Question: Do you know why I'm getting this exception ?
'''
String url = "corbaloc:iiop:localhost:2809";
String initial = "com.ibm.websphere.naming.WsnInitialContextFactory";
String jndi = "ejblocal:my/ejb/PeriodoBO";
Hashtable<String, String> pdEnv = new Hashtable<String, String>();
pdEnv.put("java.naming.provider.url", url);
pdEnv.put("java.naming.factory.initial", initial);
Context initialContext = new InitialContext(pdEnv);
try{
Object ejbHome = initialContext.lookup(jndi); // <-- here
Object obj = PortableRemoteObject.narrow(ejbHome, PeriodoBO.class);
}catch(NamingException e){
System.err.println(e.toString());
}
'''
I'm sure that the JNDI is ok, I was struggling to get it (<URL>.
Could you help me please?
This is my run configuration :

UPDATE, I have just got the stack trace, I'm analyzing it :
'''
WSCL0910I: Initializing component: com.ibm.ws.websvcs.component.WASAxis2ClientImpl
WSCL0911I: Component initialized successfully.
WSCL0910I: Initializing component: com.ibm.ejs.jms.JMSClientRegistration
WSCL0911I: Component initialized successfully.
WSCL0901I: Component initialization completed successfully.
WSCL0035I: Initialization of the Java EE Application Client Environment has completed.
WSCL0014I: Invoking the Application Client class xxxxx.tests.AllTests
.[02/06/14 17:21:45:963 COT] <PHONE> W UOW=1-46884688-<PHONE>:dmflores source=com.ibm.websphere.naming.genericURLInitialContextFactory org=IBM prod=WebSphere component=Application Server thread=[P=704708:O=0:CT]
NMSV0907E: Could not invoke method "getObjectInstance" on object of type "com.ibm.ws.naming.urlns.genericURLContextFactory".
E.
Time: 0,011
There was 1 error:
1) testCursosLlevados(xxxxx.CursosTest)javax.naming.ConfigurationException: Could not invoke method getObjectInstance on object of type com.ibm.ws.naming.urlns.genericURLContextFactory. [Root exception is java.lang.reflect.InvocationTargetException]
at com.ibm.websphere.naming.genericURLInitialContextFactory.getAndInvokeMethod(genericURLInitialContextFactory.java:480)
at com.ibm.websphere.naming.genericURLContextFactory.getObjectInstance(genericURLContextFactory.java:165)
at javax.naming.spi.NamingManager.getURLContext(Unknown Source)
at javax.naming.InitialContext.getURLOrDefaultInitCtx(Unknown Source)
at javax.naming.InitialContext.lookup(Unknown Source)
at xxxxxxx.tests.CursosTest.testCursosLlevados(CursosTest.java:59)
at sun.reflect.NativeMethodAccessorImpl.invoke0(Native Method)
at sun.reflect.NativeMethodAccessorImpl.invoke(NativeMethodAccessorImpl.java:45)
at sun.reflect.DelegatingMethodAccessorImpl.invoke(DelegatingMethodAccessorImpl.java:37)
at xxxxxx.tests.AllTests.main(AllTests.java:17)
at sun.reflect.NativeMethodAccessorImpl.invoke0(Native Method)
at sun.reflect.NativeMethodAccessorImpl.invoke(NativeMethodAccessorImpl.java:45)
at sun.reflect.DelegatingMethodAccessorImpl.invoke(DelegatingMethodAccessorImpl.java:37)
at com.ibm.ws.client.applicationclient.launchClient.createContainerAndLaunchApp(launchClient.java:797)
at com.ibm.ws.client.applicationclient.launchClient.main(launchClient.java:502)
at sun.reflect.NativeMethodAccessorImpl.invoke0(Native Method)
at sun.reflect.NativeMethodAccessorImpl.invoke(NativeMethodAccessorImpl.java:45)
at sun.reflect.DelegatingMethodAccessorImpl.invoke(DelegatingMethodAccessorImpl.java:37)
at com.ibm.wsspi.bootstrap.WSLauncher.launchMain(WSLauncher.java:213)
at com.ibm.wsspi.bootstrap.WSLauncher.main(WSLauncher.java:93)
at com.ibm.wsspi.bootstrap.WSLauncher.run(WSLauncher.java:74)
at org.eclipse.core.internal.runtime.PlatformActivator$1.run(PlatformActivator.java:78)
at org.eclipse.core.runtime.internal.adaptor.EclipseAppLauncher.runApplication(EclipseAppLauncher.java:92)
at org.eclipse.core.runtime.internal.adaptor.EclipseAppLauncher.start(EclipseAppLauncher.java:68)
at org.eclipse.core.runtime.adaptor.EclipseStarter.run(EclipseStarter.java:400)
at org.eclipse.core.runtime.adaptor.EclipseStarter.run(EclipseStarter.java:177)
at sun.reflect.NativeMethodAccessorImpl.invoke0(Native Method)
at sun.reflect.NativeMethodAccessorImpl.invoke(NativeMethodAccessorImpl.java:45)
at sun.reflect.DelegatingMethodAccessorImpl.invoke(DelegatingMethodAccessorImpl.java:37)
at org.eclipse.core.launcher.Main.invokeFramework(Main.java:340)
at org.eclipse.core.launcher.Main.basicRun(Main.java:282)
at org.eclipse.core.launcher.Main.run(Main.java:981)
at com.ibm.wsspi.bootstrap.WSPreLauncher.launchEclipse(WSPreLauncher.java:341)
at com.ibm.wsspi.bootstrap.WSPreLauncher.main(WSPreLauncher.java:111)
Caused by: java.lang.reflect.InvocationTargetException
at sun.reflect.NativeMethodAccessorImpl.invoke0(Native Method)
at sun.reflect.NativeMethodAccessorImpl.invoke(NativeMethodAccessorImpl.java:45)
at sun.reflect.DelegatingMethodAccessorImpl.invoke(DelegatingMethodAccessorImpl.java:37)
at com.ibm.websphere.naming.genericURLInitialContextFactory.getAndInvokeMethod(genericURLInitialContextFactory.java:466)
... 49 more
Caused by: javax.naming.ConfigurationException: There is no name space
at com.ibm.ws.naming.urlns.genericURLContextFactory.isNameSpaceAccessable(genericURLContextFactory.java:96)
at com.ibm.ws.naming.urlbase.UrlContextFactory.getObjectInstance(UrlContextFactory.java:84)
... 54 more
'''
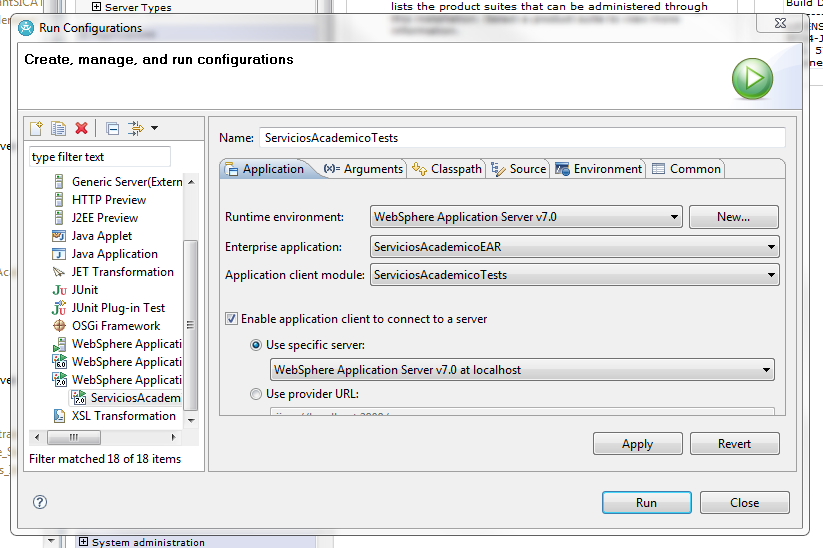
Answer: ejblocal:my/ejb/PeriodoBO points to the local interface. Local interface cannot be accessed by the Java EE Application Client. You need the Remote interface.
Add @Remote with correct interface to your bean. Then during app initialization you will find in the SystemOut.log binding name to which the interface was bound in the JNDI.
Then in initialContext.lookup(jndi); use that JNDI name.
Hope it helps